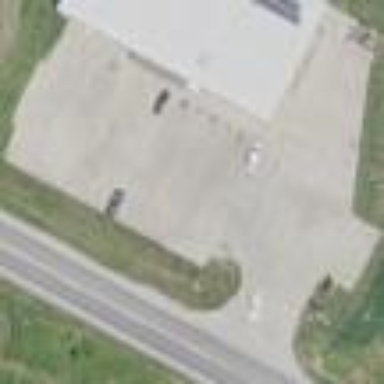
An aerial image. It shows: Parking area.